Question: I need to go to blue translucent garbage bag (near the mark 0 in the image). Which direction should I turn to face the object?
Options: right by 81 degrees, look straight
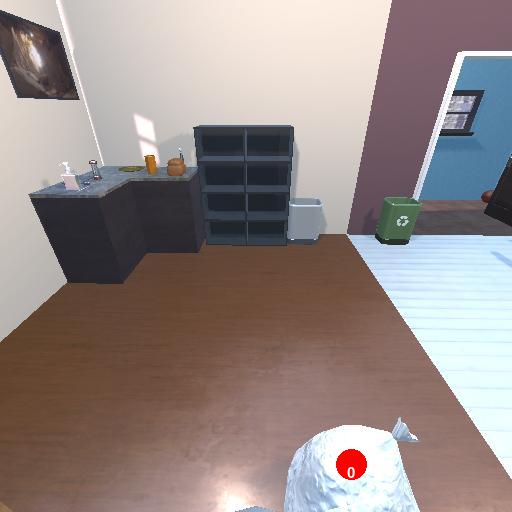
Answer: right by 81 degrees